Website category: university
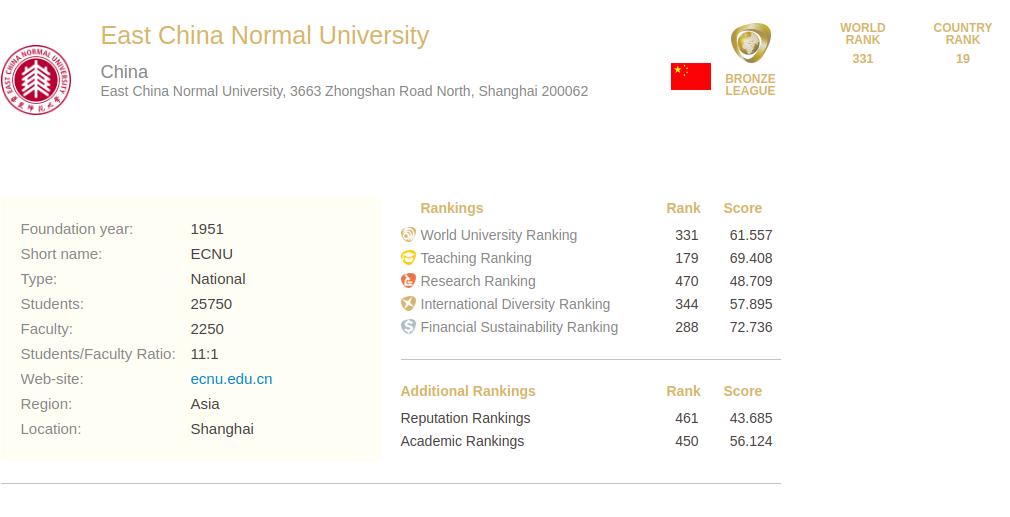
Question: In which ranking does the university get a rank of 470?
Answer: Research Ranking

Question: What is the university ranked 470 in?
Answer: Research Ranking

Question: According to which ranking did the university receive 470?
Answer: Research Ranking

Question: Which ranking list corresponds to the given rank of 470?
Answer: Research Ranking

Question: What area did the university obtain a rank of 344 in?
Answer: International Diversity Ranking

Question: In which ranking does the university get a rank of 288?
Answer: Financial Sustainability Ranking

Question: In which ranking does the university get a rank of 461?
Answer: Reputation Rankings

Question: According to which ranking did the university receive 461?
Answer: Reputation Rankings

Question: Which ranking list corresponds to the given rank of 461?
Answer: Reputation Rankings

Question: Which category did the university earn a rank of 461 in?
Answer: Reputation Rankings

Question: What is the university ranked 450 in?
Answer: Academic Rankings

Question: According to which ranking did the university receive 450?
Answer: Academic Rankings

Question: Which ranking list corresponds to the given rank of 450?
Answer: Academic Rankings

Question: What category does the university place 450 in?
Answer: Academic Rankings

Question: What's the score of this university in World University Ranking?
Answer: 61.557

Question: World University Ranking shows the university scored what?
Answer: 61.557

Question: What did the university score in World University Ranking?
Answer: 61.557

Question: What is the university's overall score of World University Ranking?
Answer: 61.557

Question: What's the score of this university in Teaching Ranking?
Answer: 69.408

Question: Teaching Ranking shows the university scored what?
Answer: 69.408

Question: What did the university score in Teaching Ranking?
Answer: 69.408

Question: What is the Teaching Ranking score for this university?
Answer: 69.408

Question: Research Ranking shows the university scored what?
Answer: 48.709

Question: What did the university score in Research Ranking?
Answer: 48.709

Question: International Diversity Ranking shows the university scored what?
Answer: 57.895

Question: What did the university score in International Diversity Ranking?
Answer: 57.895

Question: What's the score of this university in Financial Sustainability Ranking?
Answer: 72.736

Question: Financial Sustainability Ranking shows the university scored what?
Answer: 72.736

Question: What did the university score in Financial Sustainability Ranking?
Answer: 72.736

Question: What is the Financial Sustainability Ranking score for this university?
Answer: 72.736

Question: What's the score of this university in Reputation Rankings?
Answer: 43.685

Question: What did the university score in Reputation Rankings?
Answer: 43.685

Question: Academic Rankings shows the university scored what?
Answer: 56.124

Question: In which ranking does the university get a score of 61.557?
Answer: World University Ranking

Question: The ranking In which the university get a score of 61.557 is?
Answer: World University Ranking

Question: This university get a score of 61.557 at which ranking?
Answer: World University Ranking

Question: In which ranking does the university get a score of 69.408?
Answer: Teaching Ranking

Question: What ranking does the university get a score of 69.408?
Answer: Teaching Ranking

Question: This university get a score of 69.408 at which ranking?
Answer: Teaching Ranking

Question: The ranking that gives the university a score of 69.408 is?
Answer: Teaching Ranking

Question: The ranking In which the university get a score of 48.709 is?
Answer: Research Ranking

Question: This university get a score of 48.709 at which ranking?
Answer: Research Ranking

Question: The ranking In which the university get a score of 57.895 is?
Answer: International Diversity Ranking

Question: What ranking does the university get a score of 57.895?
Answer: International Diversity Ranking

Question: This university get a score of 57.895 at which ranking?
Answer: International Diversity Ranking

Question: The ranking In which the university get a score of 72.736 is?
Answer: Financial Sustainability Ranking

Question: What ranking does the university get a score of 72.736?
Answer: Financial Sustainability Ranking

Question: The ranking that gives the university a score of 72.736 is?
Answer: Financial Sustainability Ranking

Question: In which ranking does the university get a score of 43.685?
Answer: Reputation Rankings

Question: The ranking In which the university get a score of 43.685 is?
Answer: Reputation Rankings

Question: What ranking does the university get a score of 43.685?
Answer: Reputation Rankings

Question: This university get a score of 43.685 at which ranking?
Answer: Reputation Rankings

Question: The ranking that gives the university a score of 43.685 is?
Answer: Reputation Rankings

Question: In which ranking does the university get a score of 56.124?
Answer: Academic Rankings

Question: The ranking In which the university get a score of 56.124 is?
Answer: Academic Rankings

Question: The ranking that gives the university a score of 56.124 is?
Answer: Academic Rankings